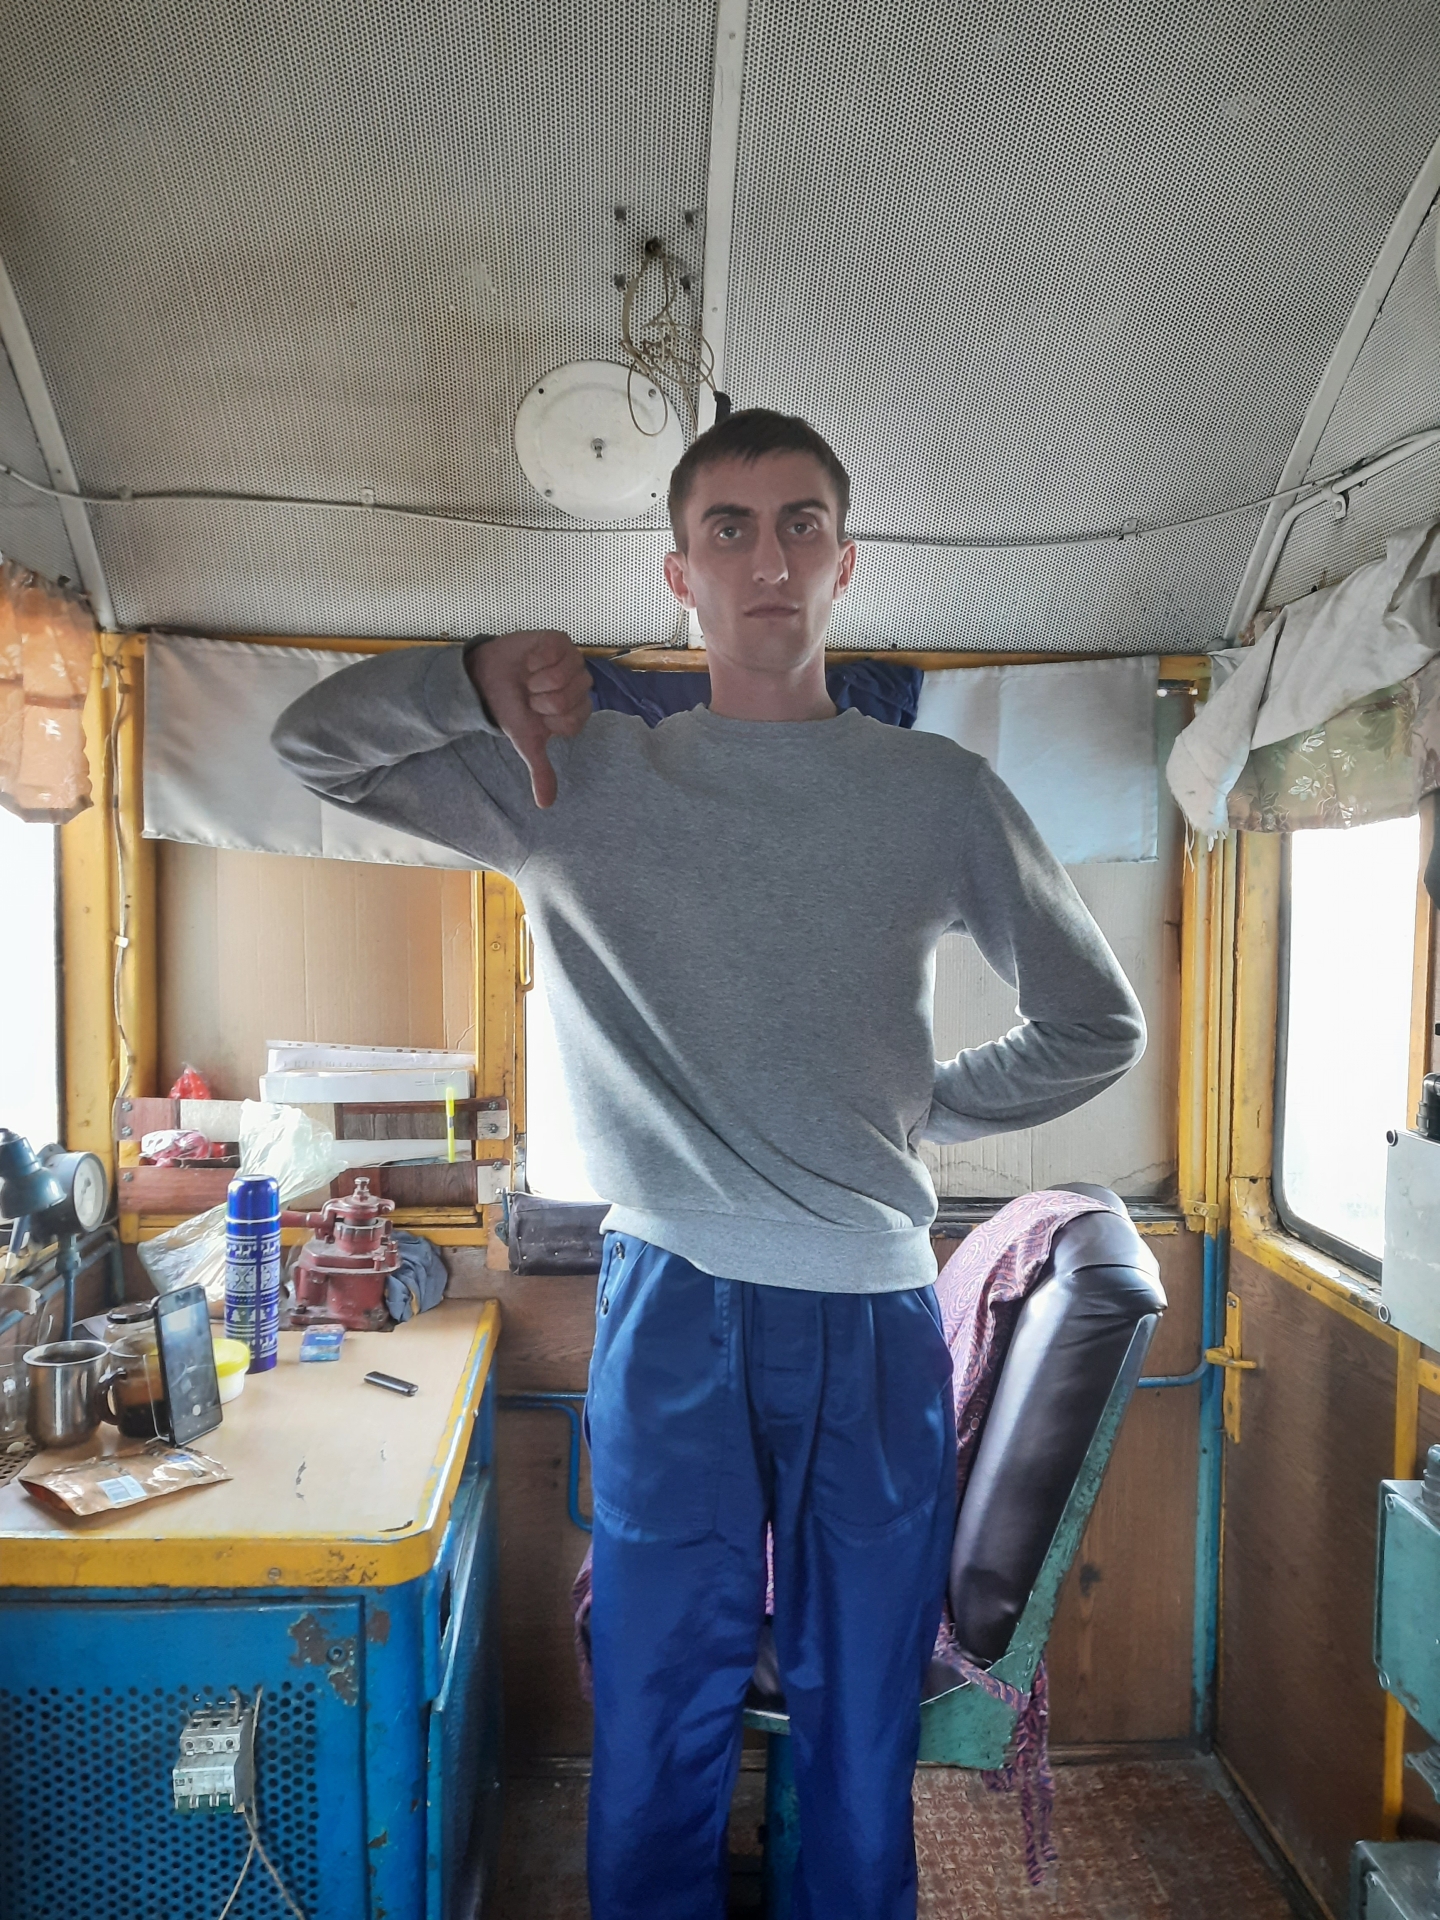
Label: clear